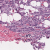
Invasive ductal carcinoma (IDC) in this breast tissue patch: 1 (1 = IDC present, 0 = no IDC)